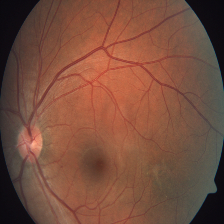
Diabetic retinopathy grade: Severe